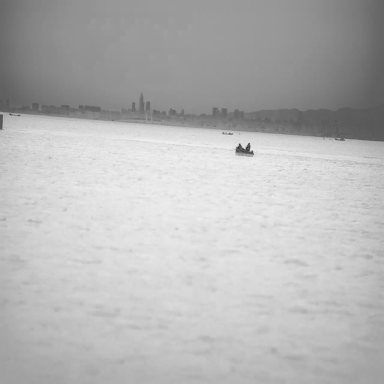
There are four bulk_carriers in the infrared image.